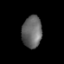
Tissue: lung
Cell type: Epithelial cells
Senescence score: 0.1632
Nuclear area (px): 622
Mean DAPI intensity: 102.249